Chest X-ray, PA view. Patient: 23 years old, sex M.
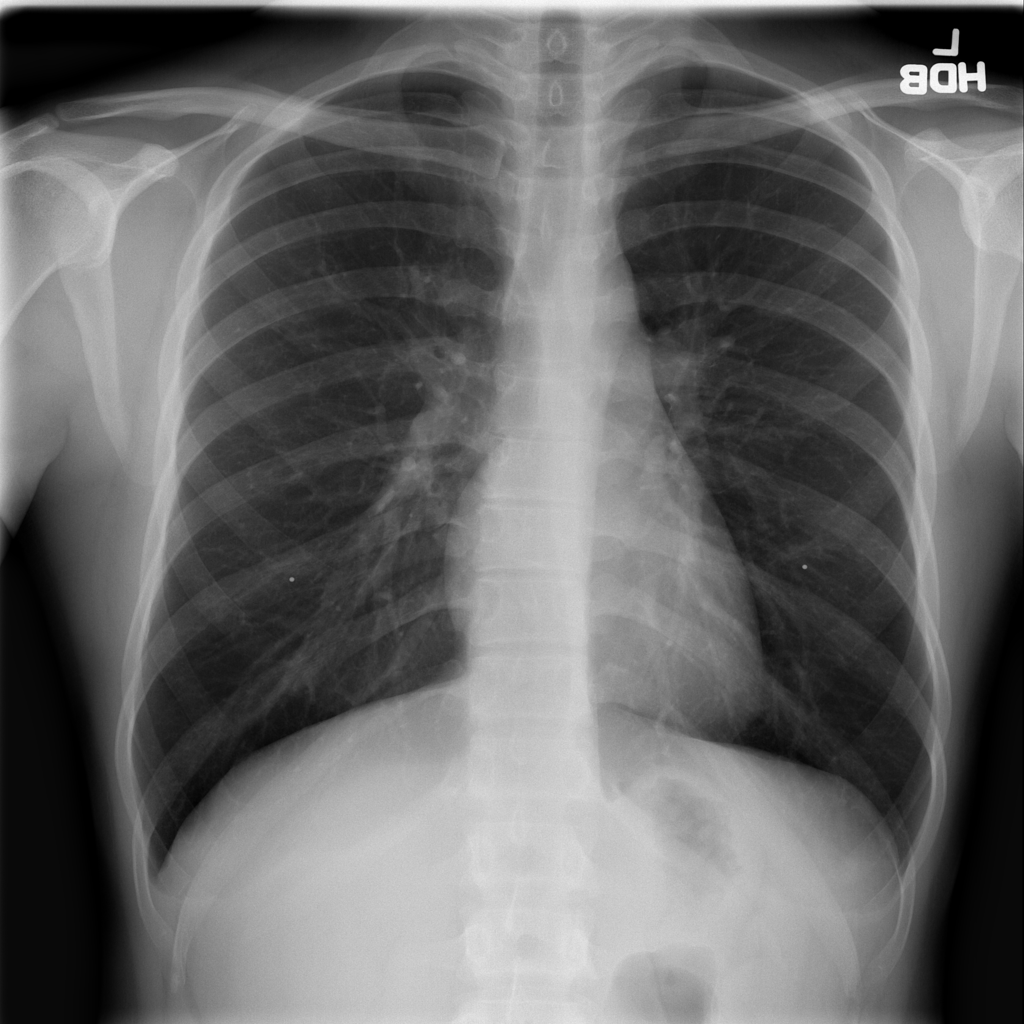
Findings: No Finding